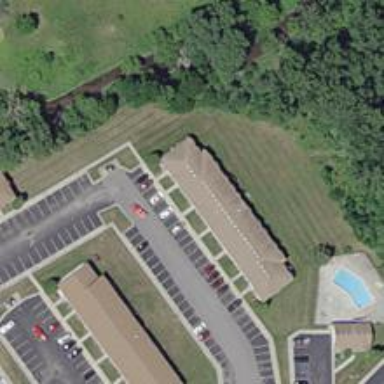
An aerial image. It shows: Image showing building with apartments.